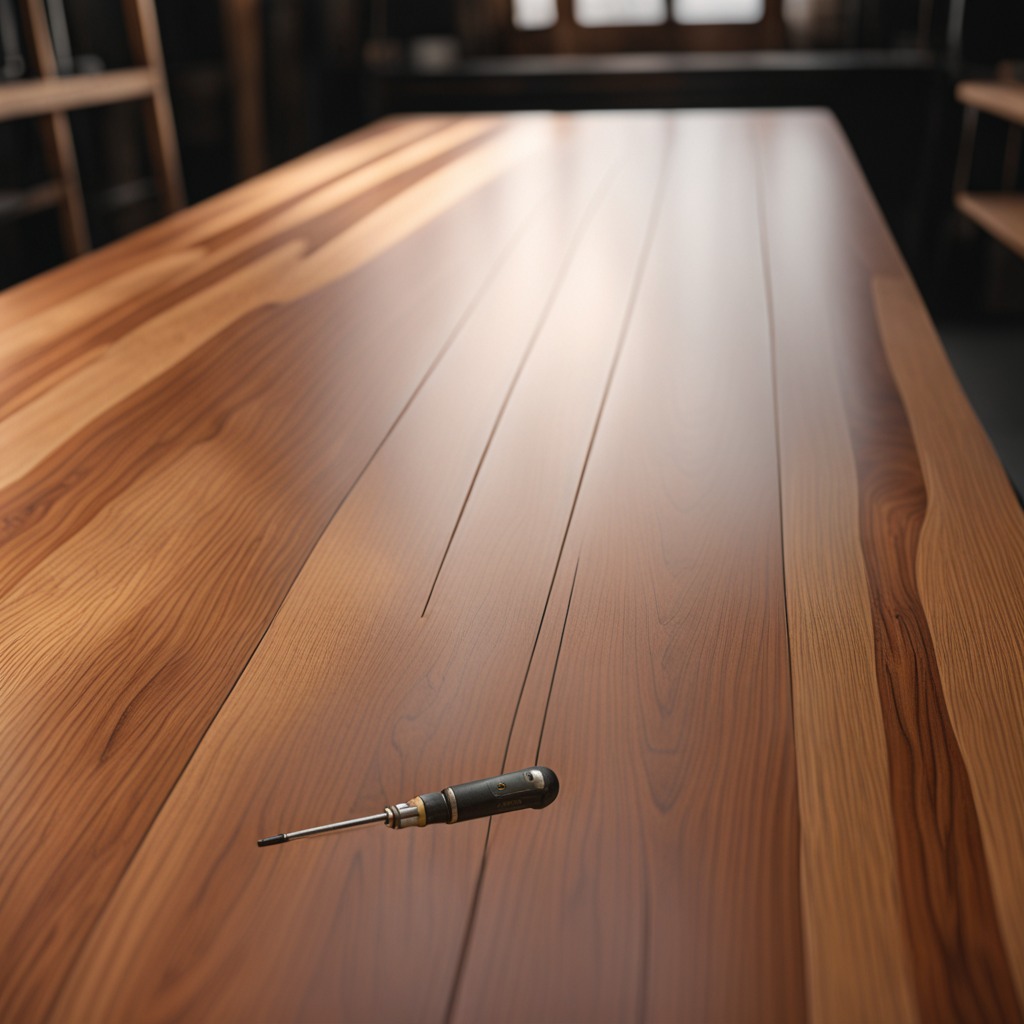
A screwdriver is lying on a wooden table in a carpentry studio.